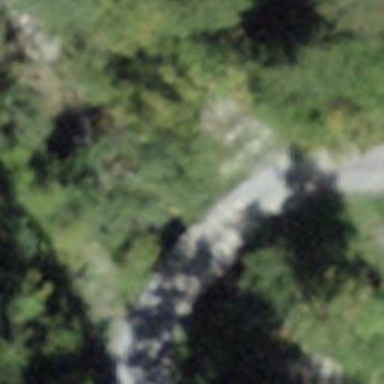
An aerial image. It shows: Track road on bridge.